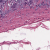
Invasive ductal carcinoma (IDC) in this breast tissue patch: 1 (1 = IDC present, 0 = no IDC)